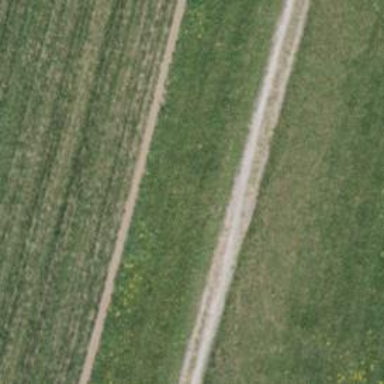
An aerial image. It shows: Dirt track road with grade2 tracktype.